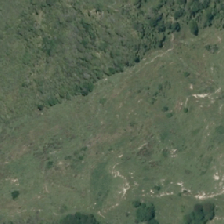
Land cover: broadleaved_indigenous_hardwood